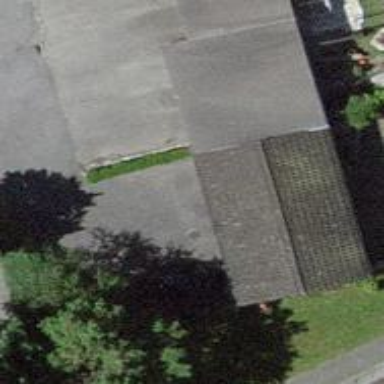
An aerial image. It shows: Garage.